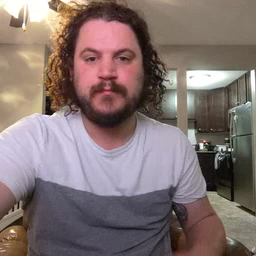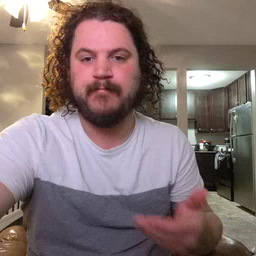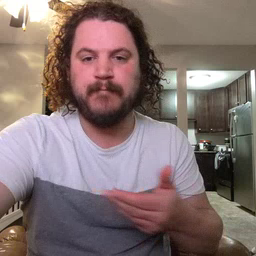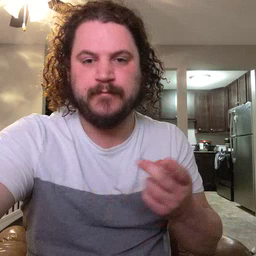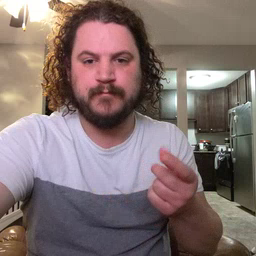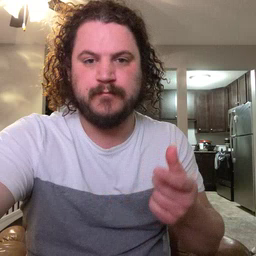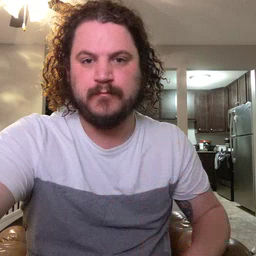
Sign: puppy